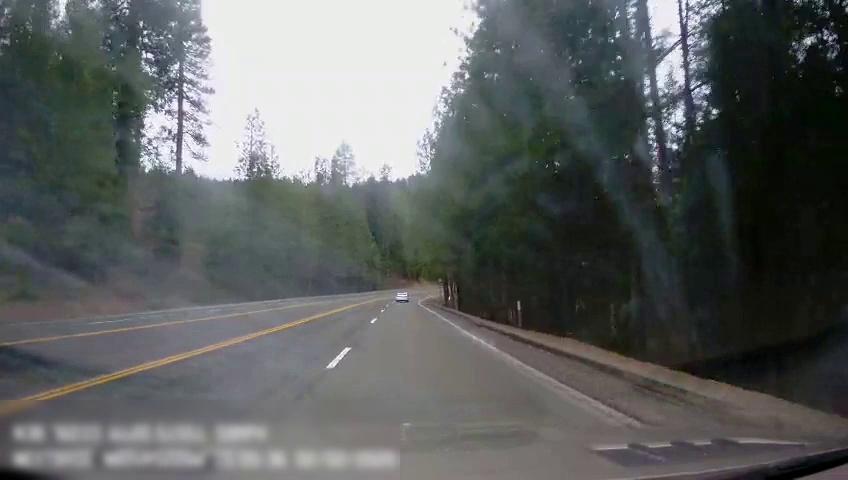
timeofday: Day
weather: Cloudy
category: Drivable Space
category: Vehicles | Car
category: Lanes | Opposite Lane
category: Lanes | Opposite Lane
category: Lanes | Alternate Lane
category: Lanes | Opposite Lane
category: Lanes | Current Lane
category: Lanes | Current Lane